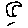
Label: moon